Field crop: tomato
Growth stage: 1
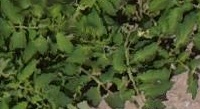
Species: tomato